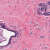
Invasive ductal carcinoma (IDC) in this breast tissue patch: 0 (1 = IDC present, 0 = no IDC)